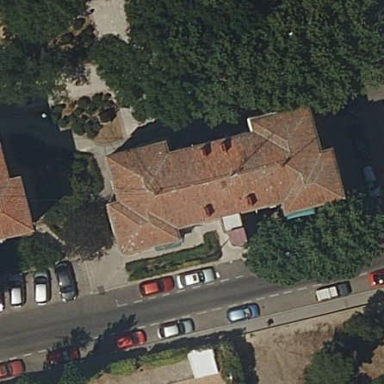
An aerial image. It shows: Hipped-roof building with apartments.